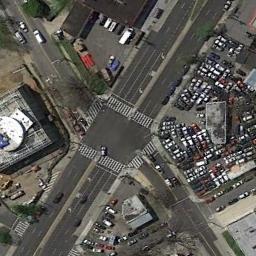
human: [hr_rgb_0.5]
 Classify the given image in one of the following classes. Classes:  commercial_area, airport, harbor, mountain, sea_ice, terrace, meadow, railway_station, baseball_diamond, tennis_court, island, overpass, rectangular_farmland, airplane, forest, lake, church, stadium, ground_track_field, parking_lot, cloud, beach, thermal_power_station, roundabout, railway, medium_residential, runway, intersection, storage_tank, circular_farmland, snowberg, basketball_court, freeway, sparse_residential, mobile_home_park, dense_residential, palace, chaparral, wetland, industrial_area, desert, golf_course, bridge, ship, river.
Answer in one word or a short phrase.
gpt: intersection